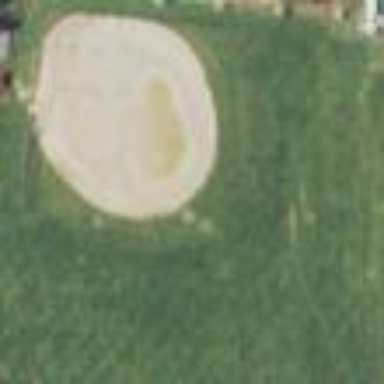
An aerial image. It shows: Baseball pitch for leisure land.